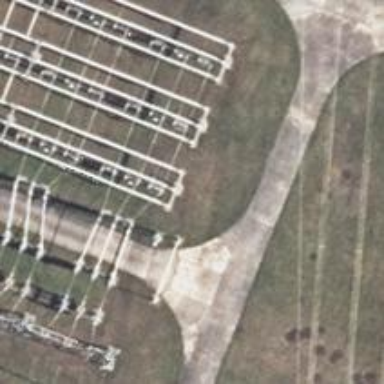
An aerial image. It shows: Busbar power line with 3 cables.